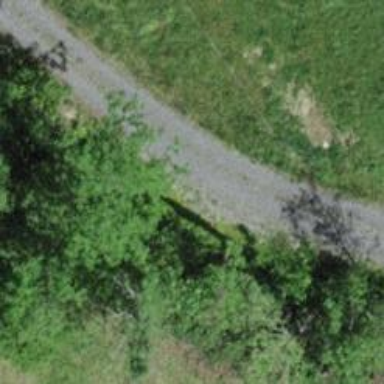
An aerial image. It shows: Unpaved service road.